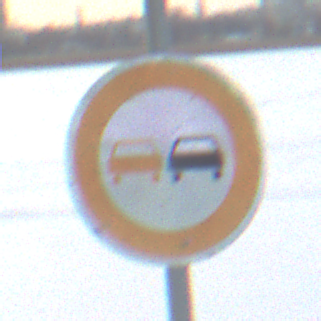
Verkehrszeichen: Ueberholverbot
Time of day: SunriseSunset
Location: Outdoor (Nature)
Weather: PartlyCloudy
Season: NotSpecified
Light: Natural